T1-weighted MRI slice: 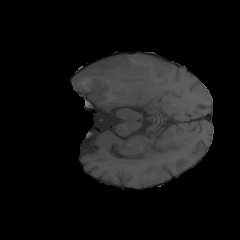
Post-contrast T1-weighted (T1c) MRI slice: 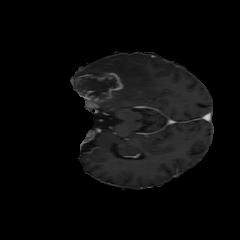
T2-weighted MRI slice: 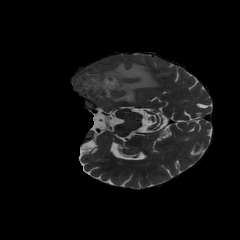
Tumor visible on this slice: yes